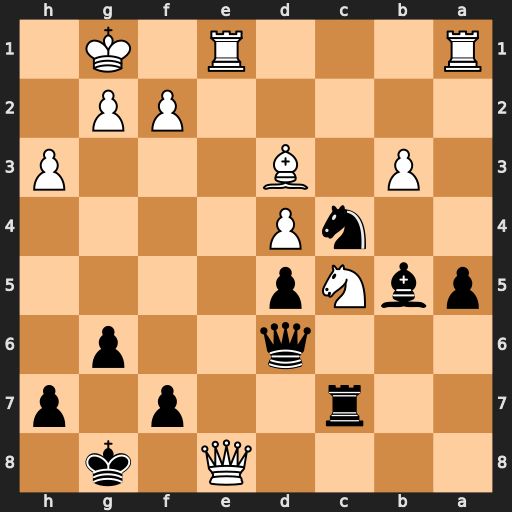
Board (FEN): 4Q1k1/2r2p1p/3q2p1/pbNp4/2nP4/1P1B3P/5PP1/R3R1K1
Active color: b
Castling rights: -
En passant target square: -
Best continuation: Bxe8 Rxe8+ Kg7